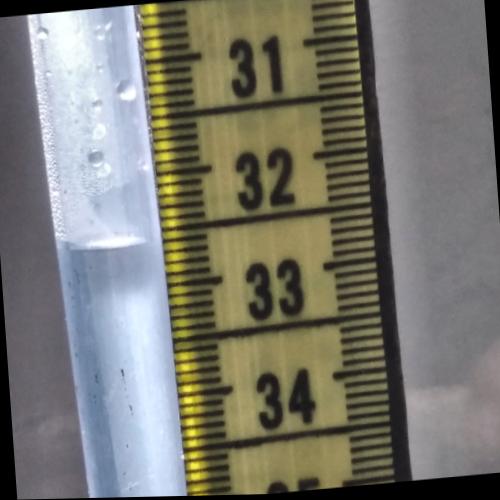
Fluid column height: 32.6 cm